Question: I'm trying to make a form which would allow a user to select which games they'd like to rent out.
This wizard image is identical to what I'd like to create:

If the user clicks on a line of text I'd like it to be selected and then if an arrow button is pressed, the selected line would move to the adjacent text box.
How could I do this?
Is it possible to do with just 2 text-boxes?
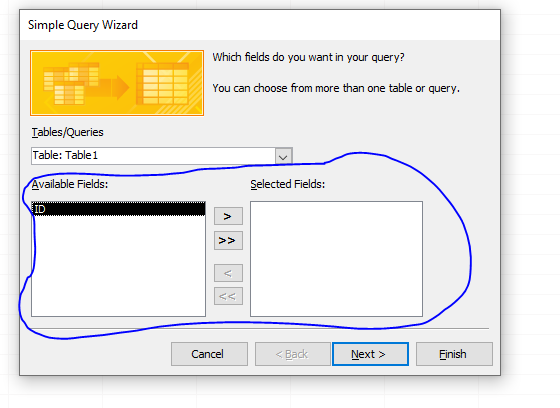
Answer: You can try the following code to move the text from listbox to textbox.
'''
private void Form1_Load(object sender, EventArgs e)
{
listBox1.Items.Add("ID");
listBox1.Items.Add("Name");
listBox1.Items.Add("Age");
}
private void Transfer_Click(object sender, EventArgs e)
{
textBox1.AppendText(listBox1.SelectedItem.ToString() + Environment.NewLine);
listBox1.Items.RemoveAt(listBox1.SelectedIndex);
}
'''
Result:
<URL>